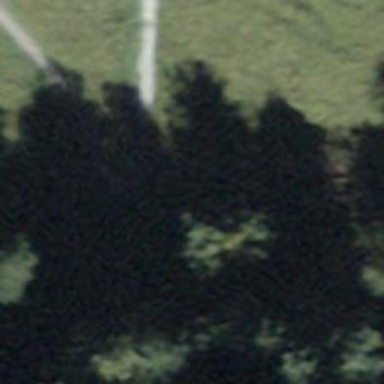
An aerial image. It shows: Ground path.